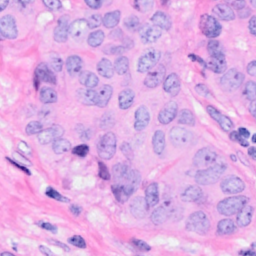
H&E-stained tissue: Breast